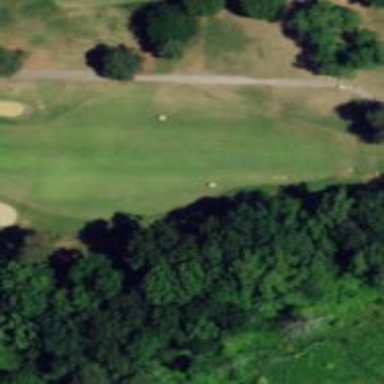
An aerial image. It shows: View of golf hole.